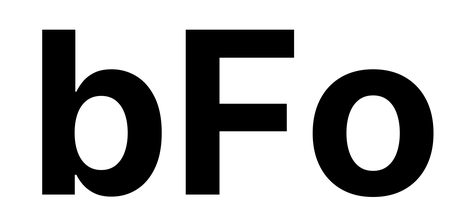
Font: Inter_Bold